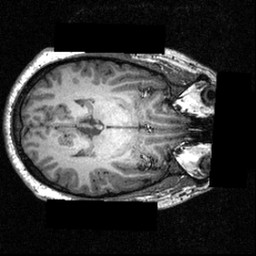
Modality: T1w
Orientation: axial
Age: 25
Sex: male
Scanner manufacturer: siemens
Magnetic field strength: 3.951 T
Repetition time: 1.5 s
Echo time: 0.00335 s